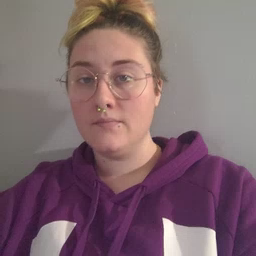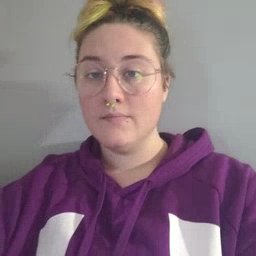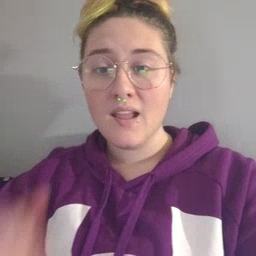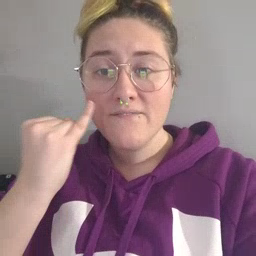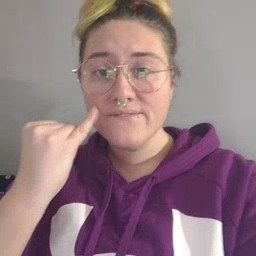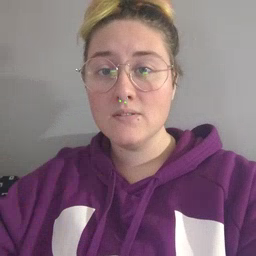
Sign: if